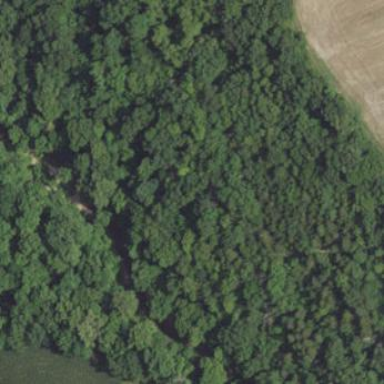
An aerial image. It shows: Woodland with evergreen needle-leaved trees.